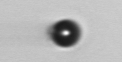
Label: bead